Question: I am following along with the <URL> guide and am trying to implement Steep Parallax Mapping.
Everything seems to be working fine except my brick wall seems to have distinct visible layers whereas the photos in the guide don't show any layers. I was trying to use this code to parallax the topography of the world but these weird layers seem to show up there too so I was hoping to find a fix for this.
<URL>
[
<URL>
<URL>
Here is my modified vertex shader
'''
#version 300 es
in vec4 vPosition; // aPos
in vec2 texCoord; // aTexCoords
in vec4 vNormal; // aNormal
in vec4 vTangent; // aTangent
uniform mat4 model_view;
uniform mat4 projection;
uniform vec4 light_position;
out vec2 ftexCoord;
out vec3 vT;
out vec3 vN;
out vec4 position;
out vec3 FragPos;
out vec3 TangentLightPos;
out vec3 TangentViewPos;
out vec3 TangentFragPos;
void
main()
{
// Normal variables
vN = normalize(model_view * vNormal).xyz;
vT = normalize(model_view * vTangent).xyz;
vec4 veyepos = model_view*vPosition;
position = veyepos;
ftexCoord = texCoord;
// Displacement variables
vec3 bi = cross(vT, vN);
FragPos = vec3(model_view * vPosition).xyz;
vec3 T = normalize(mat3(model_view) * vTangent.xyz);
vec3 B = normalize(mat3(model_view) * bi);
vec3 N = normalize(mat3(model_view) * vNormal.xyz);
mat3 TBN = transpose(mat3(T, B, N));
TangentLightPos = TBN * light_position.xyz;
TangentViewPos = TBN * vPosition.xyz;
TangentFragPos = TBN * FragPos;
gl_Position = projection * model_view * vPosition;
}
'''
and my modified fragment shader is here
'''
#version 300 es
precision highp float;
in vec2 ftexCoord;
in vec3 vT; //parallel to surface in eye space
in vec3 vN; //perpendicular to surface in eye space
in vec4 position;
in vec3 FragPos;
in vec3 TangentLightPos;
in vec3 TangentViewPos;
in vec3 TangentFragPos;
uniform int mode;
uniform vec4 light_position;
uniform vec4 light_color;
uniform vec4 ambient_light;
uniform sampler2D colorMap;
uniform sampler2D normalMap;
uniform sampler2D depthMap;
out vec4 fColor;
// STEEP PARALLAX MAPPING
vec2 ParallaxMapping(vec2 texCoords, vec3 viewDir)
{
// number of depth layers
const float minLayers = 8.0;
const float maxLayers = 32.0;
float numLayers = mix(maxLayers, minLayers, abs(dot(vec3(0.0, 0.0, 1.0), viewDir)));
// calculate the size of each layer
float layerDepth = 1.0 / numLayers;
// depth of current layer
float currentLayerDepth = 0.0;
// the amount to shift the texture coordinates per layer (from vector P)
vec2 P = viewDir.xy / viewDir.z * 0.1;
vec2 deltaTexCoords = P / numLayers;
// get initial values
vec2 currentTexCoords = texCoords;
float currentDepthMapValue = texture(depthMap, currentTexCoords).r;
while(currentLayerDepth < currentDepthMapValue)
{
// shift texture coordinates along direction of P
currentTexCoords -= deltaTexCoords;
// get depthmap value at current texture coordinates
currentDepthMapValue = texture(depthMap, currentTexCoords).r;
// get depth of next layer
currentLayerDepth += layerDepth;
}
return currentTexCoords;
}
void main()
{
// DO NORMAL MAPPING
if (mode == 0) {
vec3 T = normalize(vT);
vec3 N = normalize(vN);
vec3 bi = cross(T, N);
mat4 changeOfCoord = mat4(vec4(T, 0), vec4(bi, 0), vec4(N, 0), vec4(0, 0, 0, 1));
vec3 L = normalize(light_position - position).xyz;
vec3 E = normalize(-position).xyz;
vec4 text = vec4(texture(normalMap, ftexCoord) * 2.0 - 1.0);
vec4 eye = changeOfCoord * text;
vec4 amb = texture(colorMap, ftexCoord) * ambient_light;
vec4 diff = max(0.0, dot(L, eye.xyz)) * light_color * texture(colorMap, ftexCoord);
fColor = amb + diff;
} else if (mode == 1) { // DO PARALLAX MAPPING
// offset texture coordinates with Parallax Mapping
vec3 viewDir = normalize(TangentViewPos - TangentFragPos);
vec2 texCoords = ftexCoord;
texCoords = ParallaxMapping(ftexCoord, viewDir);
// discard samples outside of the default texture coordinate space
if(texCoords.x > 1.0 || texCoords.y > 1.0 || texCoords.x < 0.0 || texCoords.y < 0.0)
discard;
// obtain normal from normal map
vec3 normal = texture(normalMap, texCoords).rgb;
//values stored in normal texture is [0,1] range, we need [-1, 1] range
normal = normalize(normal * 2.0 - 1.0);
// get diffuse color
vec3 color = texture(colorMap, texCoords).rgb;
// ambient
vec3 ambient = 0.1 * color;
// diffuse
vec3 lightDir = normalize(TangentLightPos - TangentFragPos);
float diff = max(dot(lightDir, normal), 0.0);
vec3 diffuse = diff * color;
// specular
vec3 reflectDir = reflect(lightDir, normal);
vec3 halfwayDir = normalize(lightDir + viewDir);
float spec = pow(max(dot(normal, halfwayDir), 0.0), 32.0);
vec3 specular = vec3(0.2) * spec;
fColor = vec4(ambient + diffuse + 0.0, 1.0);
}
}
'''
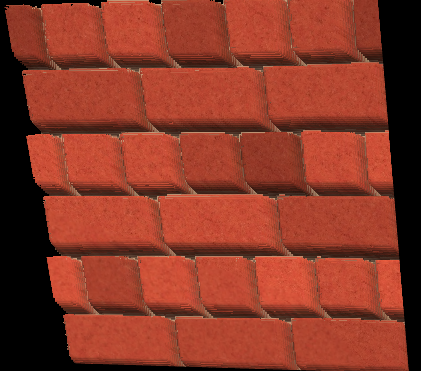
Answer: The layers at acute gazing angles are a common effect at parallax mapping. To improve the result you've to increment the number of samples or implement Parallax Occlusion Mapping (as described in the bottom part of the tutorial):
'''
// STEEP PARALLAX MAPPING
vec2 ParallaxMapping(vec2 texCoords, vec3 viewDir)
{
// number of depth layers
const float minLayers = 8.0;
const float maxLayers = 32.0;
float numLayers = mix(maxLayers, minLayers, abs(dot(vec3(0.0, 0.0, 1.0), viewDir)));
// calculate the size of each layer
float layerDepth = 1.0 / numLayers;
// depth of current layer
float currentLayerDepth = 0.0;
// the amount to shift the texture coordinates per layer (from vector P)
vec2 P = viewDir.xy / viewDir.z * 0.1;
vec2 deltaTexCoords = P / numLayers;
// get initial values
vec2 currentTexCoords = texCoords;
float currentDepthMapValue = texture(depthMap, currentTexCoords).r;
while(currentLayerDepth < currentDepthMapValue)
{
// shift texture coordinates along direction of P
currentTexCoords -= deltaTexCoords;
// get depthmap value at current texture coordinates
currentDepthMapValue = texture(depthMap, currentTexCoords).r;
// get depth of next layer
currentLayerDepth += layerDepth;
}
// get texture coordinates before collision (reverse operations)
vec2 prevTexCoords = currentTexCoords + deltaTexCoords;
// get depth after and before collision for linear interpolation
float afterDepth = currentDepthMapValue - currentLayerDepth;
float beforeDepth = texture(depthMap, prevTexCoords).r - currentLayerDepth + layerDepth;
// interpolation of texture coordinates
float weight = afterDepth / (afterDepth - beforeDepth);
vec2 finalTexCoords = prevTexCoords * weight + currentTexCoords * (1.0 - weight);
return finalTexCoords;
}
'''
---
By thee way, the vector seems to be inverted. In common the bitangent is the <URL> system. But that depends on the displacement texture.
'vec3 bi = cross(vT, vN);'
'''
vec3 bi = cross(vN, vT);
'''
---
<URL>